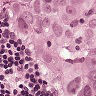
Metastatic tissue present: yes